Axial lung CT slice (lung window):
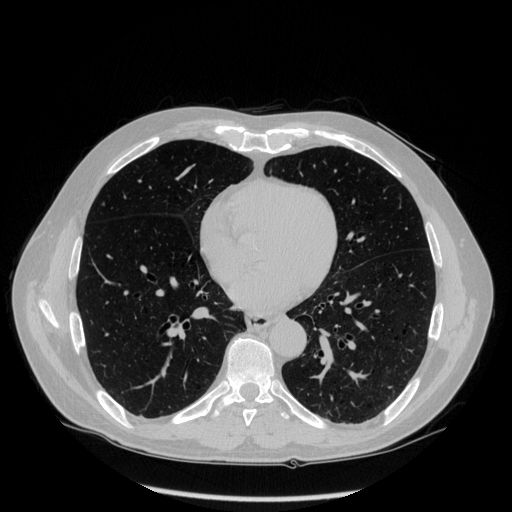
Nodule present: no